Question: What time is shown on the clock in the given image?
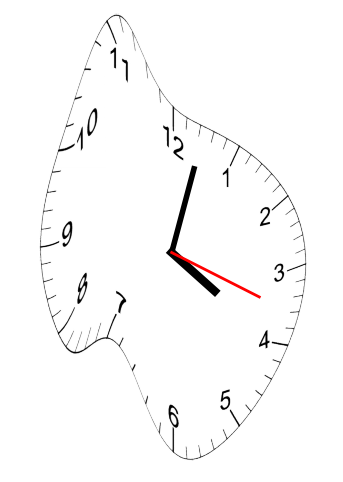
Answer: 04:02:18